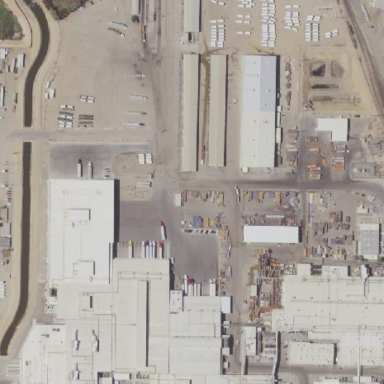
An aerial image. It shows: Industrial area.